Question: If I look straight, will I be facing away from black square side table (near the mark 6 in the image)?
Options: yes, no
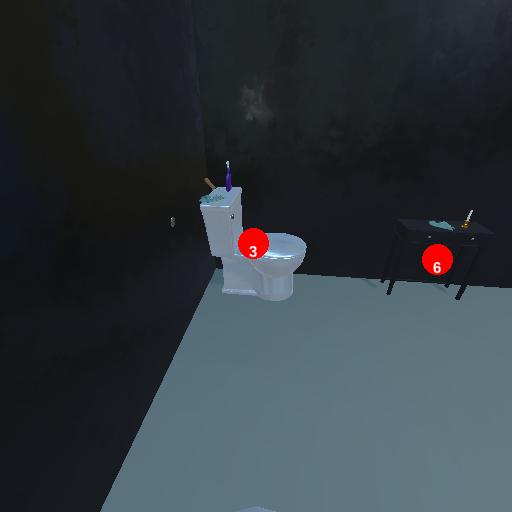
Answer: yes